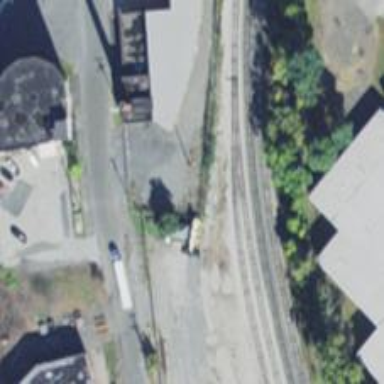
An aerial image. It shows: Railway yard.